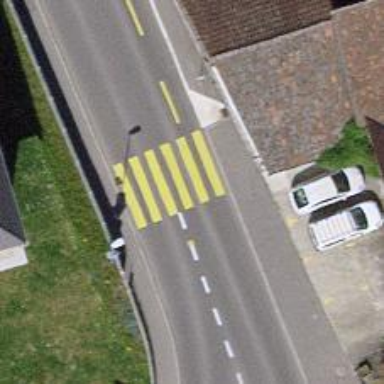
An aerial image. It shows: Crossing road.